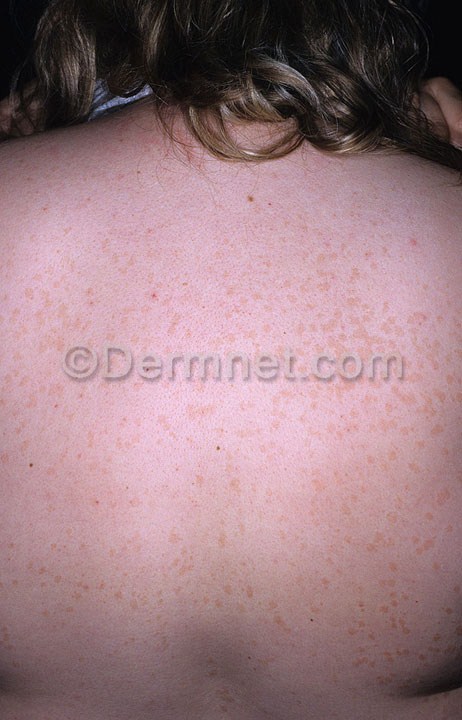
Disease: Tinea Ringworm Candidiasis and other Fungal Infections